Question: I am trying to install BeautifulSoup to my Python 3.4 on my Windows 8.1. I have already set the 'PATH' to 'pip' folder. Then I run this command:
'''
pip install BeautifulSoup
'''
but i get this error:

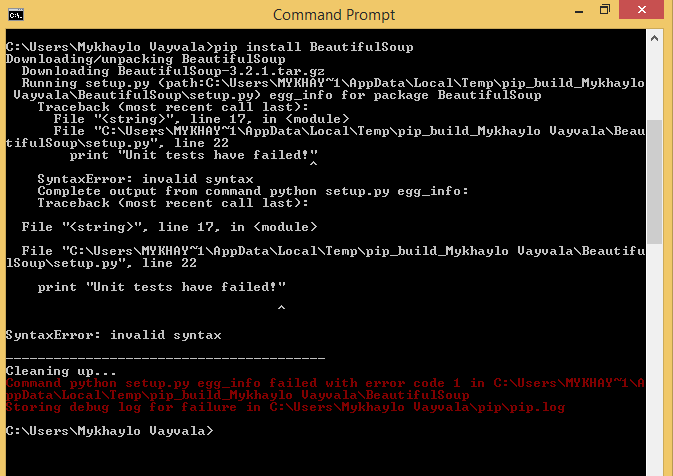
Answer: This is because 'BeautifulSoup' package maps to <URL> which is not maintained anymore and doesn't support Python3. Quote from it's 'PyPI' page:
> This package is OBSOLETE. It has been replaced by the beautifulsoup4
package. You should use Beautiful Soup 4 for all new projects.
You need to install the <URL>:
'''
pip install beautifulsoup4
'''